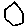
Label: hexagon